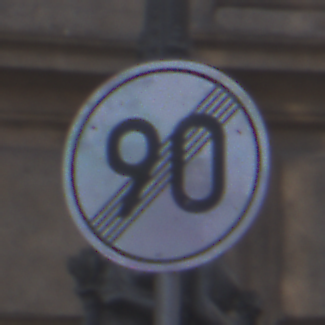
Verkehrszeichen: EndeGeschwindigkeit90
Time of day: SunriseSunset
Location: Outdoor (Urban)
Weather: PartlyCloudy
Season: NotSpecified
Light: Natural